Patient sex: M
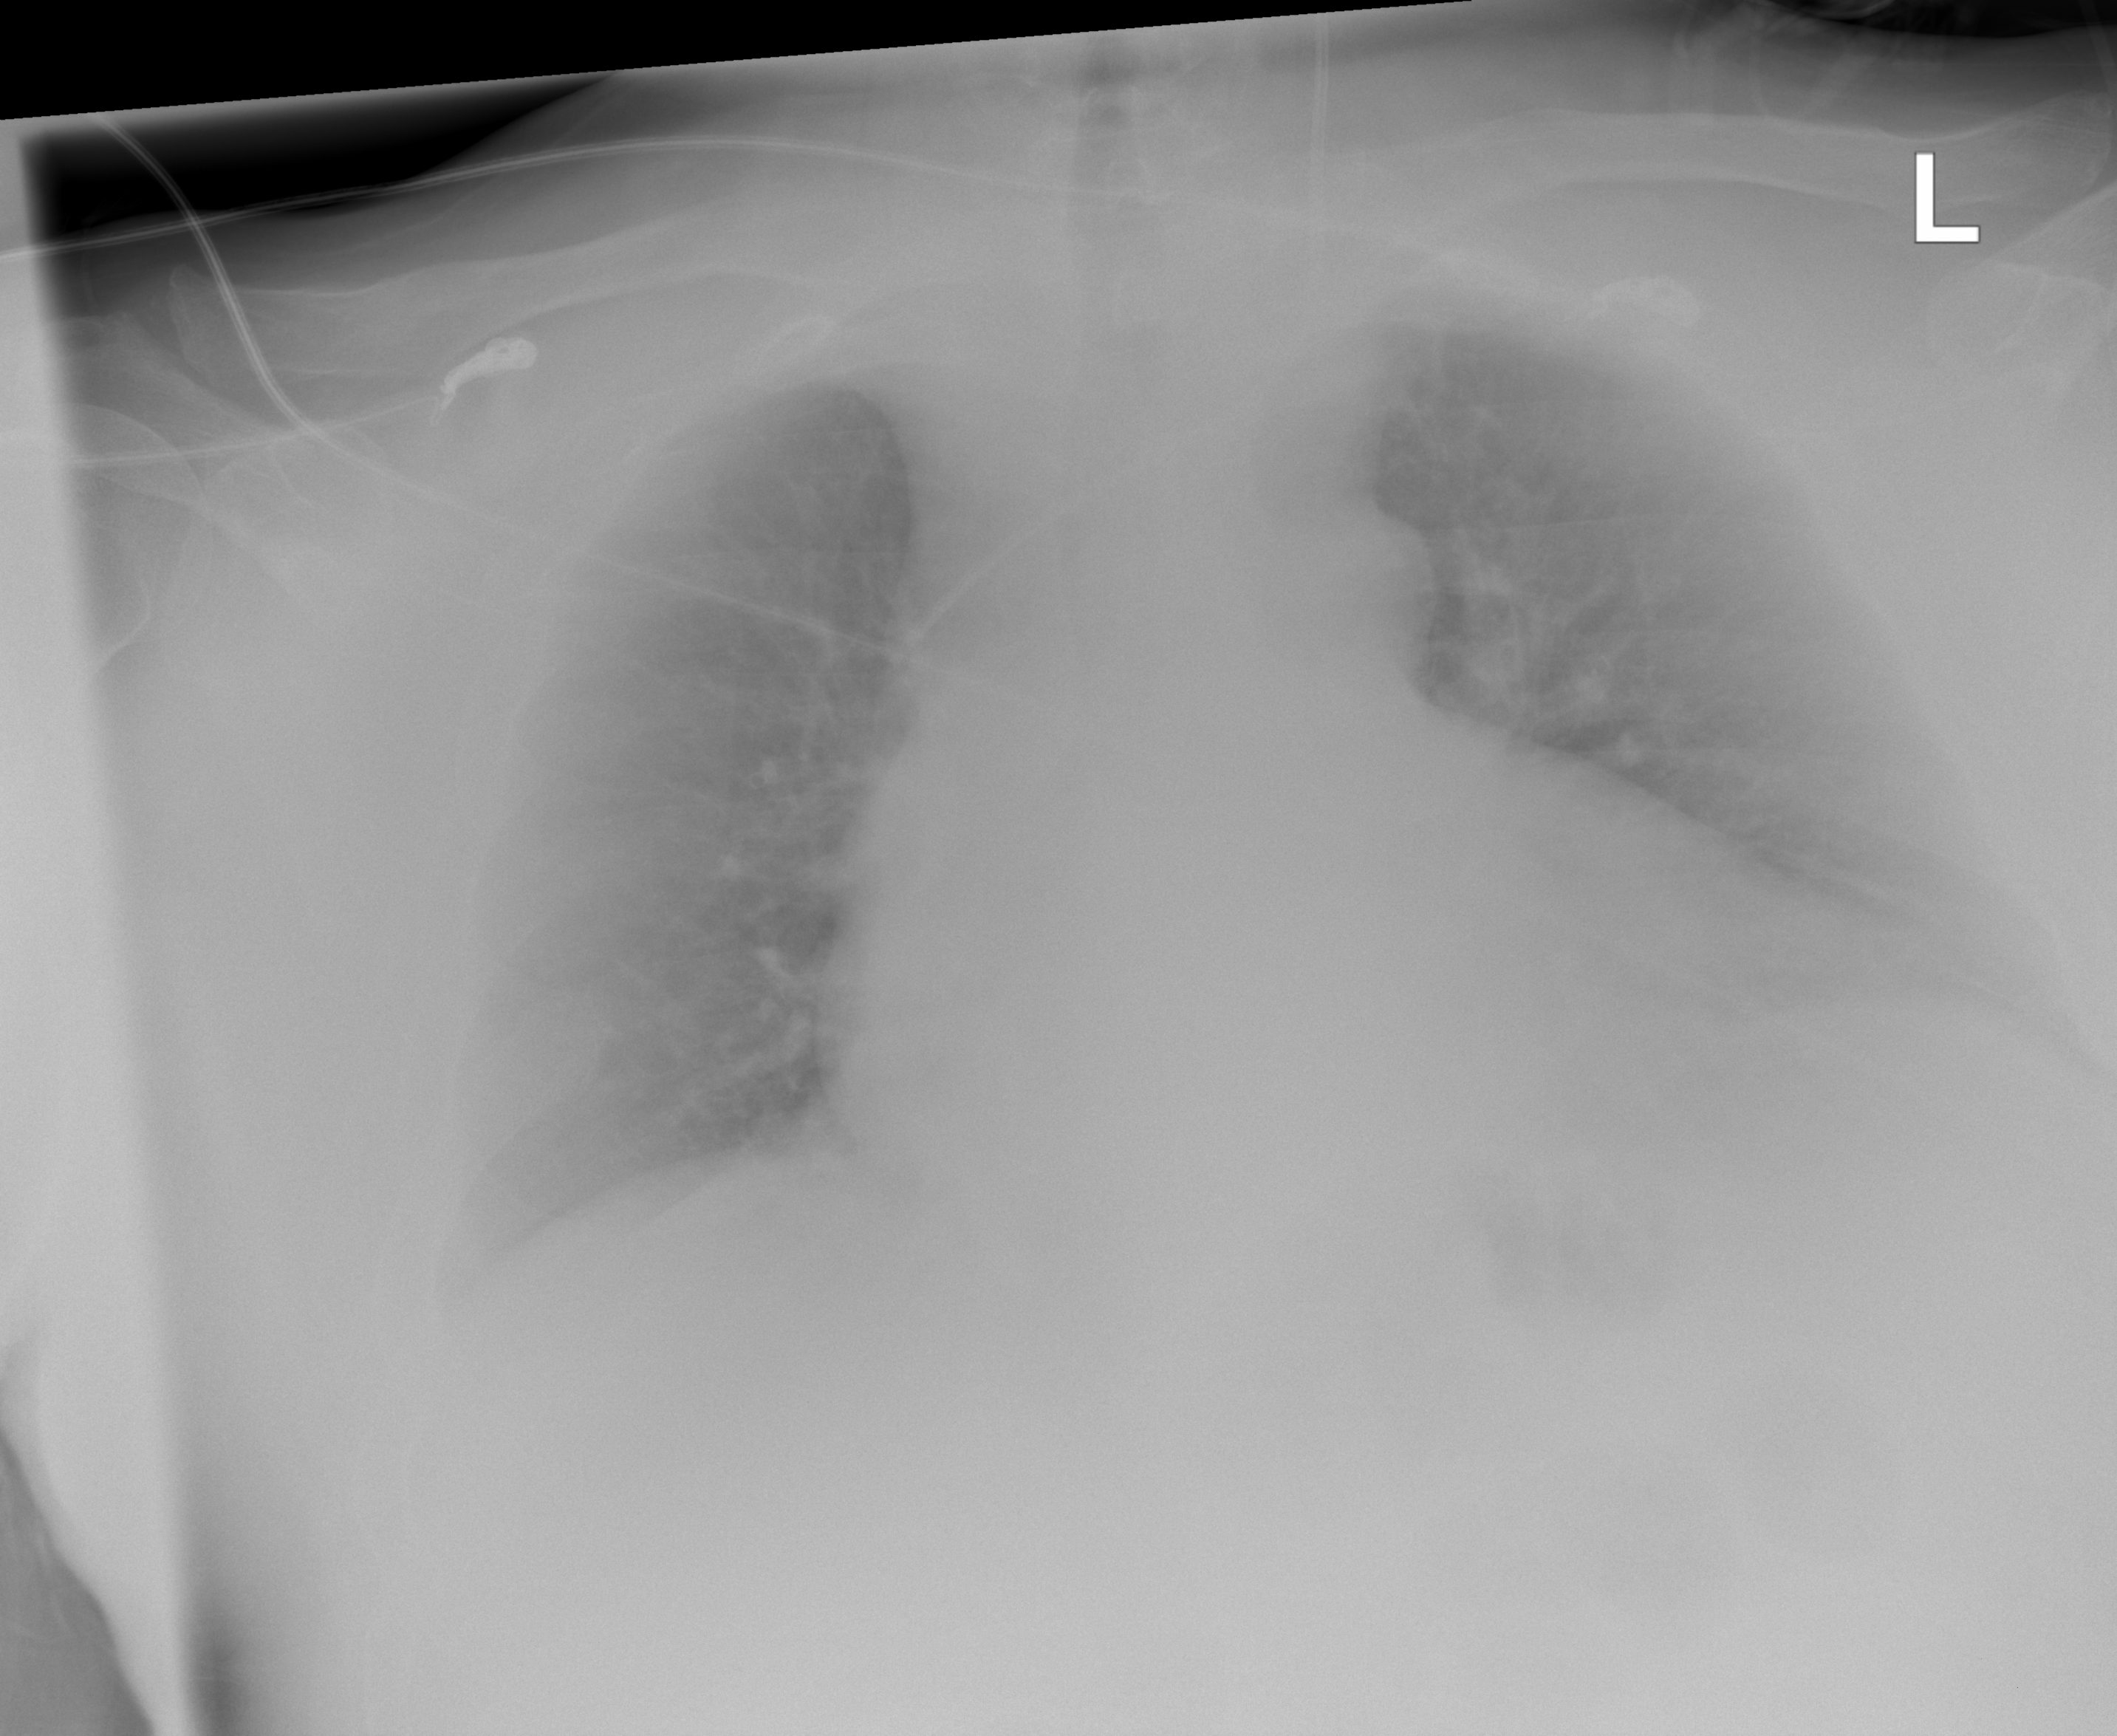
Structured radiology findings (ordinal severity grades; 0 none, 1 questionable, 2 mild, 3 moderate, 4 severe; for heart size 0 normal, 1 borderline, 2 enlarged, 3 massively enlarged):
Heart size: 2
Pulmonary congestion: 2
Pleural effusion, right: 0
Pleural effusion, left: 0
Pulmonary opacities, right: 0
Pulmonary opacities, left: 0
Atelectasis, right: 0
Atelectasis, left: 0